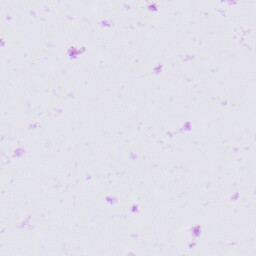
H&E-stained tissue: Prostate